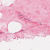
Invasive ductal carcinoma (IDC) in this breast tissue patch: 0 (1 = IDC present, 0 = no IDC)